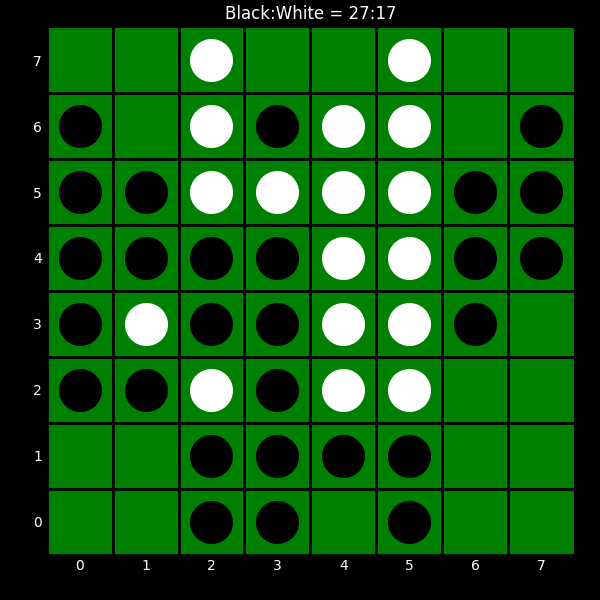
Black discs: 27
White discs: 17